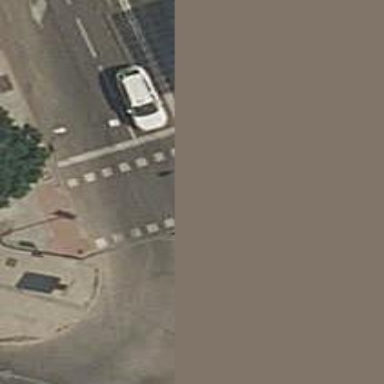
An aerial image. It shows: Road crossing with traffic signals.